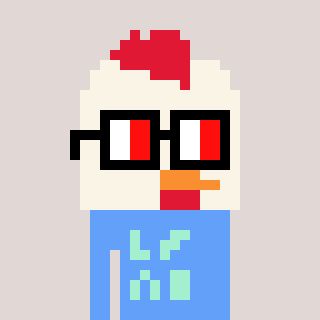
a pixel art character with square glasses with black frames and red eyes, a chicken-shaped head and a blue-colored body on a warm background